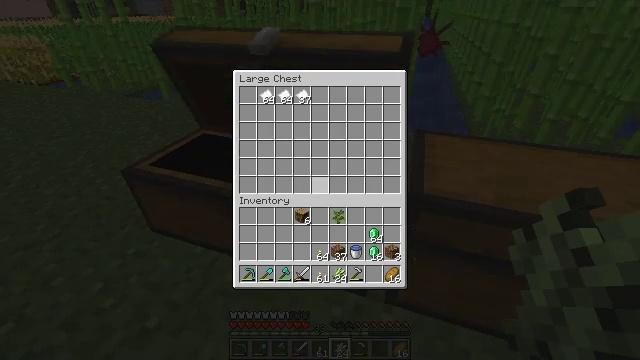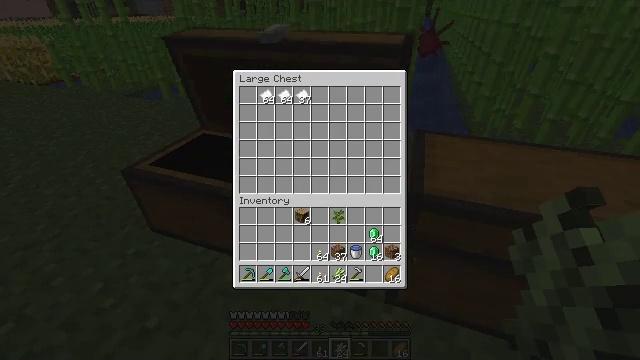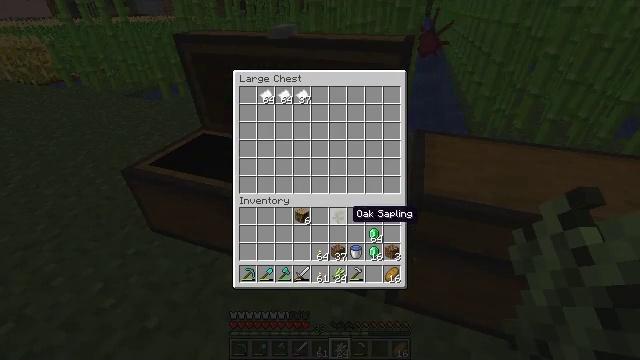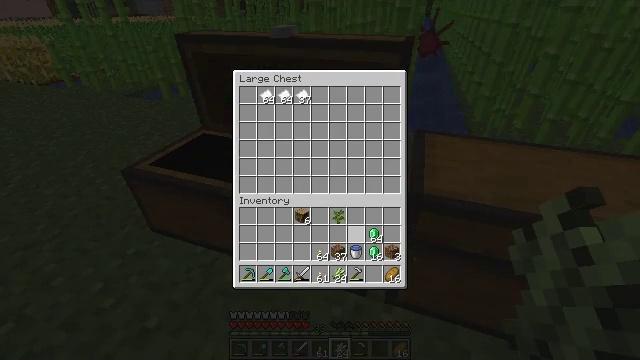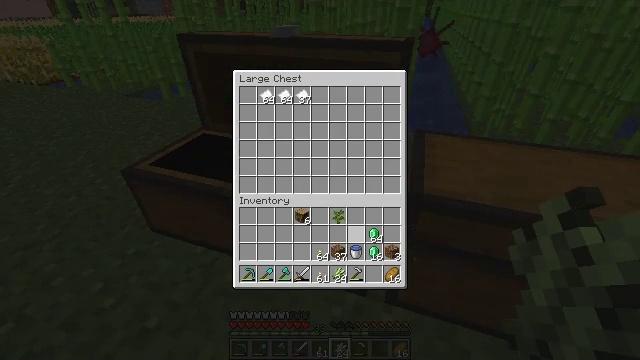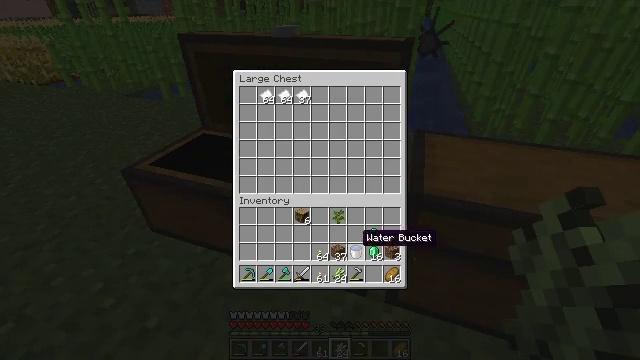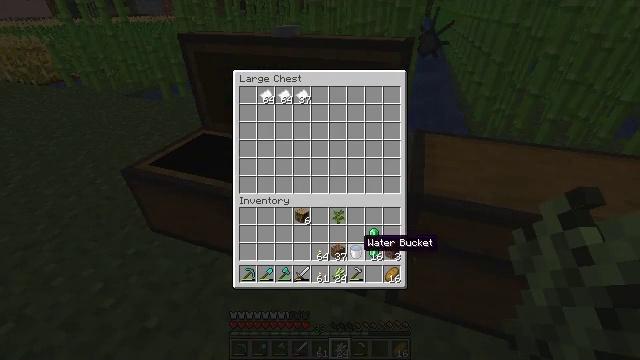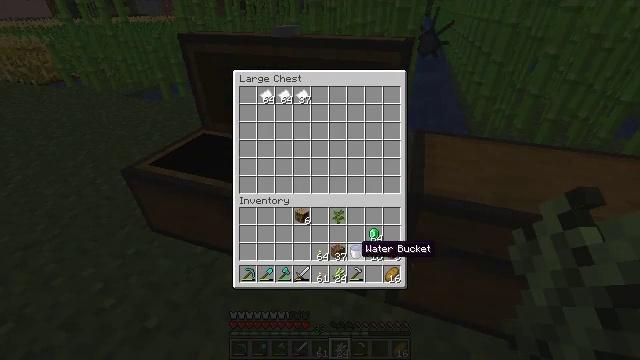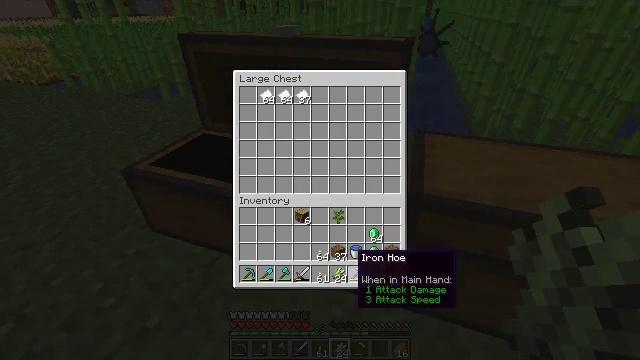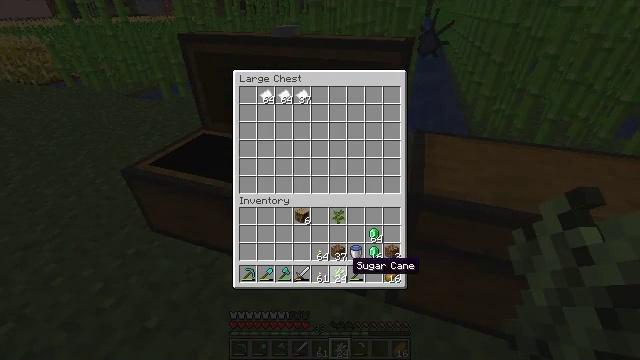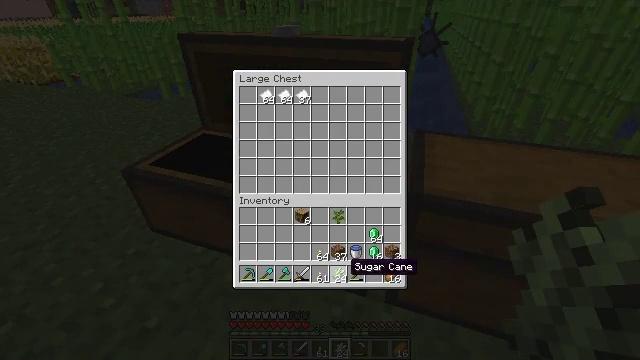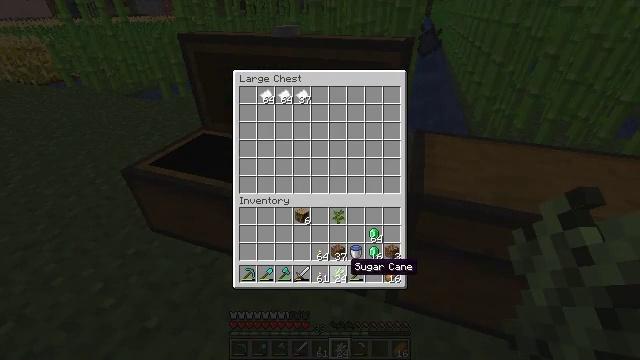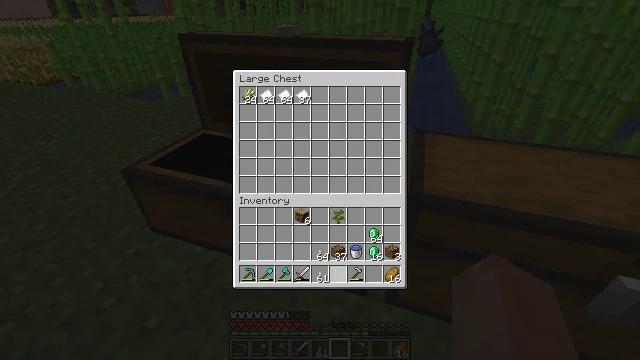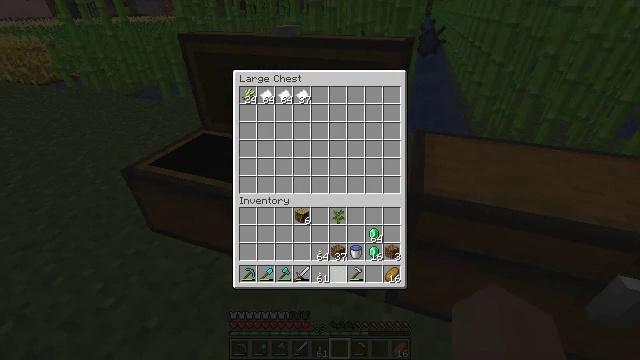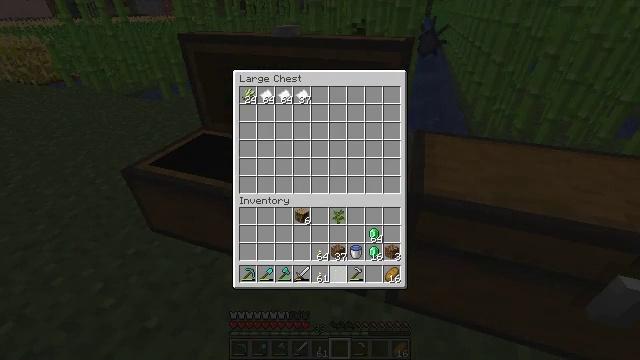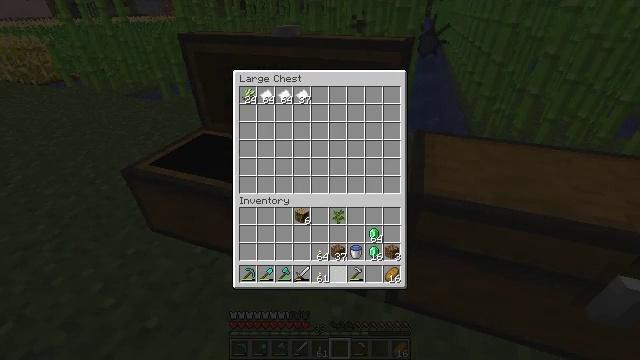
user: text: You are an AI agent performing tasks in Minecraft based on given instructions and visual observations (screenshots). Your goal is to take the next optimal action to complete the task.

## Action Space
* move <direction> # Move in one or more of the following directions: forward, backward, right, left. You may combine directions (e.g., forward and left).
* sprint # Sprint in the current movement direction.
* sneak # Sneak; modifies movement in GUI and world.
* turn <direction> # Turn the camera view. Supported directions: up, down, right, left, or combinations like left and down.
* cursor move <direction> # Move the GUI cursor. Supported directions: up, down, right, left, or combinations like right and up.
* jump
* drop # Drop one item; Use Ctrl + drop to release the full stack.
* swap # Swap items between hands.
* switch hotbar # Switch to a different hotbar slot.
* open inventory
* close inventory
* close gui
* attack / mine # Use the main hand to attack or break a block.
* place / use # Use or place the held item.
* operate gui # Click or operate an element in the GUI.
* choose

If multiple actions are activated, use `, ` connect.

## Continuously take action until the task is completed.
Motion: motion action
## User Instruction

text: Break the sugar cane.
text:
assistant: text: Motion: cursor move right and down
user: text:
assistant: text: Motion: cursor move right and down
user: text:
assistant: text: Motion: cursor move right and down
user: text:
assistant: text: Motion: sneak, cursor move down
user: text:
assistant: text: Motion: sneak, cursor move down
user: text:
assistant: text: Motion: sneak
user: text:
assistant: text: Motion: sneak
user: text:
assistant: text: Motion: sneak, cursor move down
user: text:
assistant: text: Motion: sneak, cursor move down
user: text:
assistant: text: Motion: sneak
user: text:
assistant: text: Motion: sneak
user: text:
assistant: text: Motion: sneak, choose
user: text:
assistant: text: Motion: sneak, choose
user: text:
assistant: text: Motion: sneak, choose
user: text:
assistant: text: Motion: sneak
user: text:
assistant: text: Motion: sneak
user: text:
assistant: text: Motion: sneak
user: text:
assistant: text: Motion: sneak
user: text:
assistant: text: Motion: sneak
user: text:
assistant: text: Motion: sneak
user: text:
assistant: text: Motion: sneak
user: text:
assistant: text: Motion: cursor move up
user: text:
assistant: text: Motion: turn left and up, close gui
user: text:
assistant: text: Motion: turn left and up
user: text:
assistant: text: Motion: turn left and up
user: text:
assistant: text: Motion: turn left and up
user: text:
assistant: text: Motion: move forward, turn left
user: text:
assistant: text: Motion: move forward
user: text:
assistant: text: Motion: move forward and move left
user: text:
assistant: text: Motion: move forward and move left